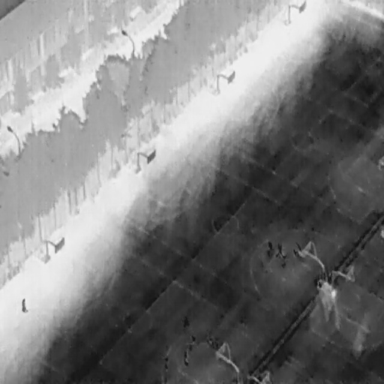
There are eight People in the infrared image.